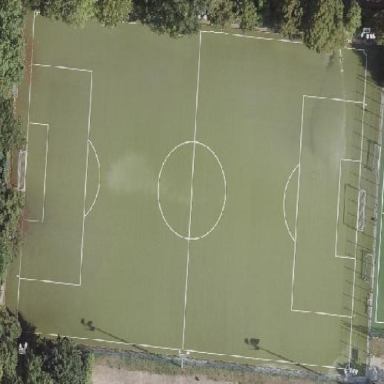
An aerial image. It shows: Soccer pitch designated for leisure and sports activities.